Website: macys
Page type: billing-address
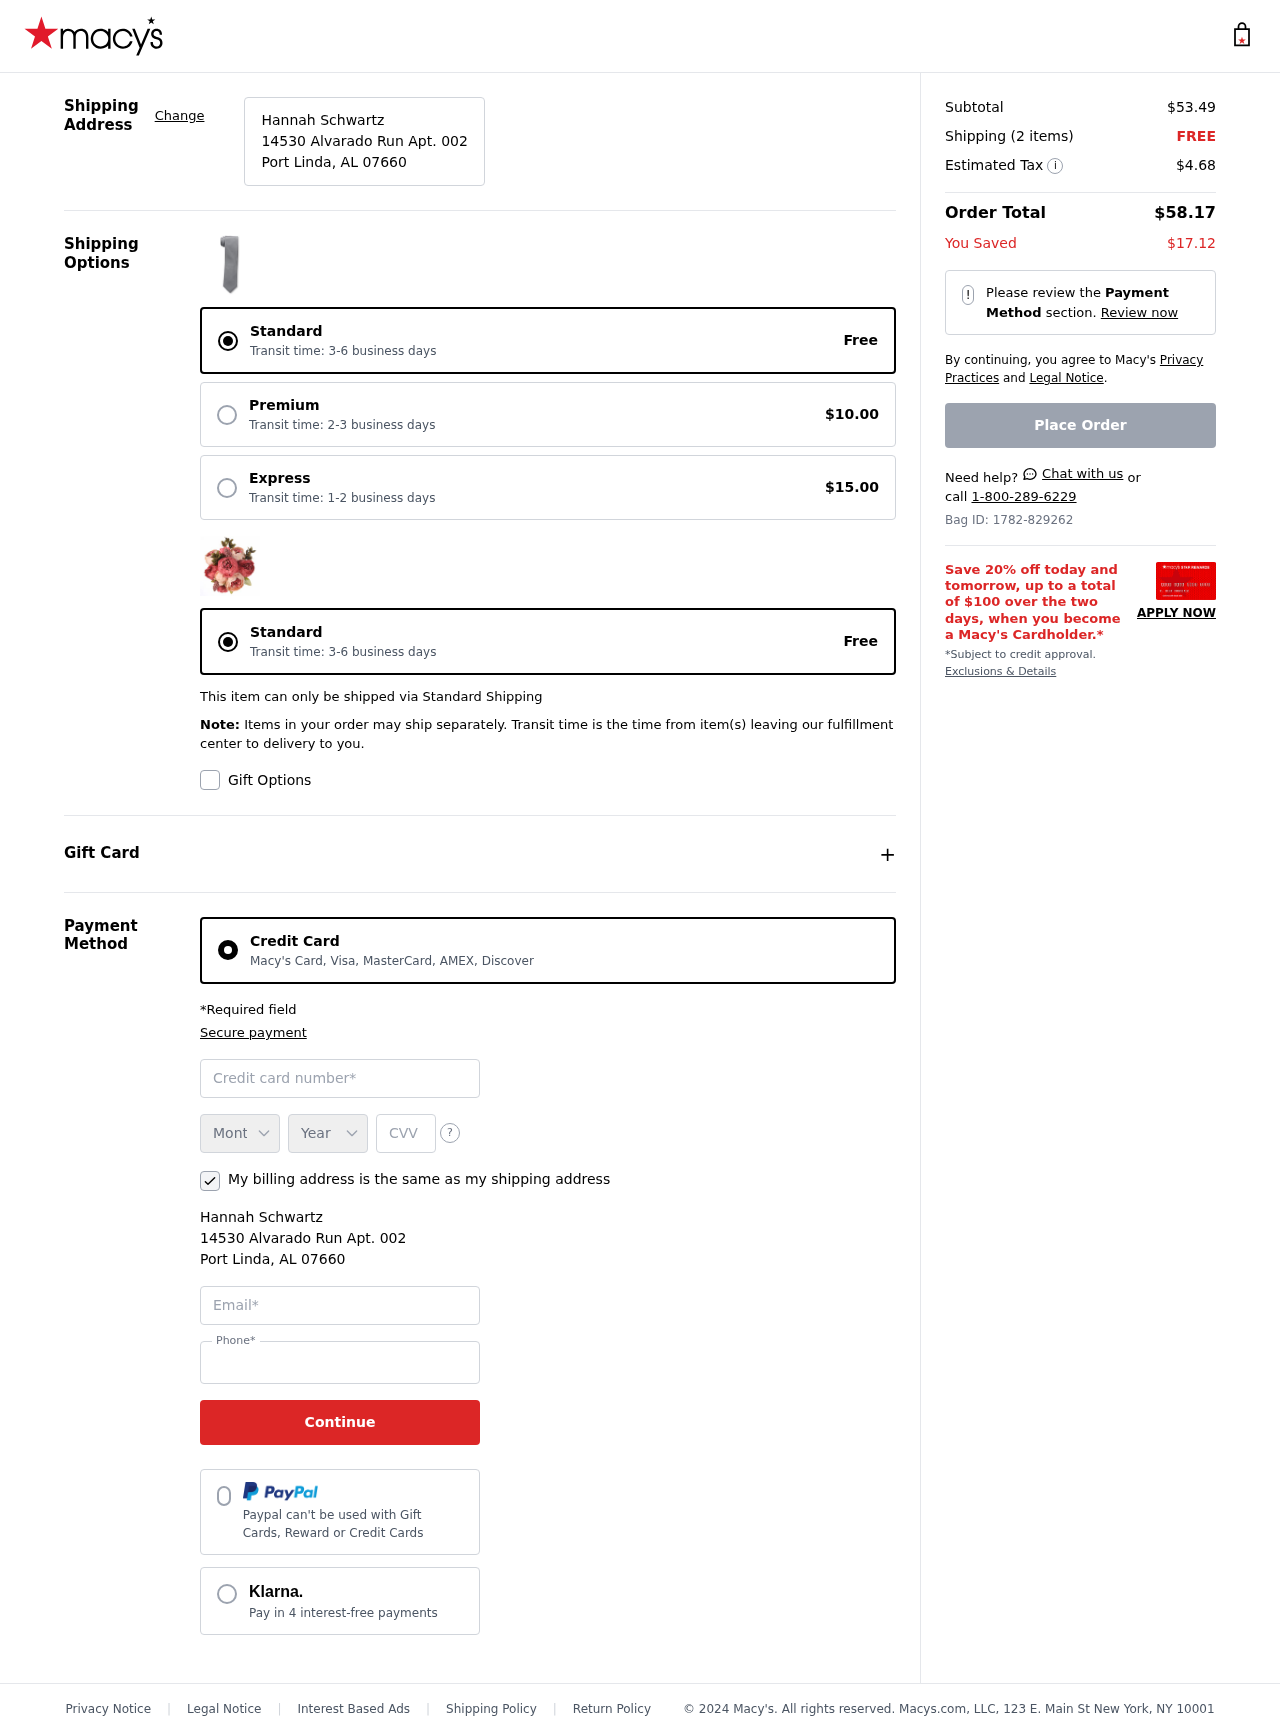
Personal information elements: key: PII_CARD_CVV
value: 106
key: PII_CARD_EXPIRY_MONTH
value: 08
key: PII_CARD_EXPIRY_YEAR
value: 30
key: PII_CARD_NUMBER
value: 6011 3929 1496 7331
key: PII_CITY_STATE_ZIP
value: Port Linda, AL 07660
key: PII_EMAIL
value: hschwartz@gmail.com
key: PII_FULLNAME
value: Hannah Schwartz
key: PII_PHONE
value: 2995578101
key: PII_STREET
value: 14530 Alvarado Run Apt. 002
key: PII_FULLNAME2
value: Hannah Schwartz
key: PII_CITY
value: Port Linda
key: PII_STATE_ABBR
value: AL
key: PII_POSTCODE
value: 07660
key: PII_POSTCODE_FULL
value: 07660
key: PII_CITY_STATE
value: Port Linda, AL
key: PII_POSTCODE_NUMERIC
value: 7660
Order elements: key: ORDER_SUBTOTAL
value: $53.49
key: ORDER_NUM_ITEMS
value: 2
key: ORDER_SHIPPING_COST
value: FREE
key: ORDER_TAX
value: $4.68
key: ORDER_TOTAL
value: $58.17
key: ORDER_SAVINGS
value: $17.12
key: ORDER_ID
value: Bag ID: 1782-829262